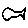
Label: fish